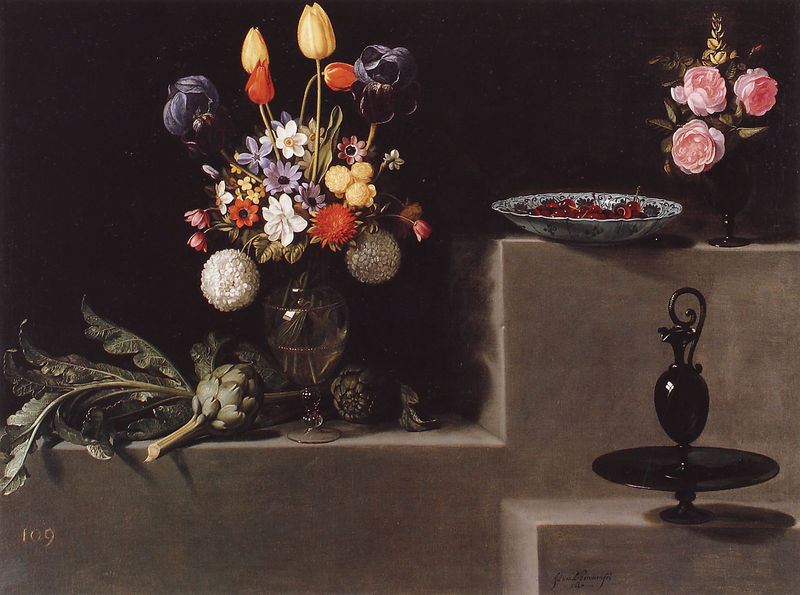
Titel: Stilleben mit Artichoken und Blumenvasen
Künstler: Juan van der Hamen y León
Institution: Madrid, Sammlung Naseiro
Schlagwörter: blau, blätter, gemälde, schatten, wasser, gelb, blumen, schwarz, blüten, obst, rosen, rot, schale, teller, rosa, gemüse, stilleben, stillleben, vase, lila, blue, red, white, tulpen, black, dark, green, painting, wall, yellow, flowers, picture, pink, reflection, pot, blumenstrauss, kirschen, stileben, vergänglichkeit, flower, food, fruit, life, stone, background, house, nature, orange, plants, purple, shadow, realism, glass, roses, still life, leaves, vases, rose, dish, artischocke, plate, tan, still, pedestal, jug, pitcher, light blue, bowl, base, orchid, artischocken, fruits, lavender, poppies, artichoke, vegetables, ivory, cherry, anemone, flask, tulips, flower vase, oil paint, foog, peonies, handle, flours, tulip, berries, cherries, daffodil, flour, irises, taupe, b;acl, 109, digh, anemones, narcissus, ranunculus, flores, artichocshiny, artischcke, artischcken, flors, orchids, gherries, yelliw, vegtables